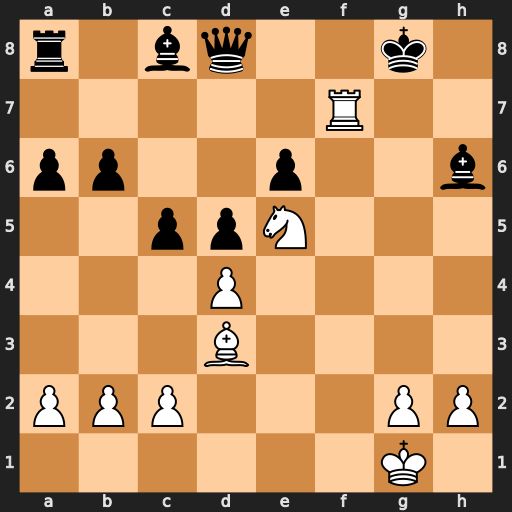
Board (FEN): r1bq2k1/5R2/pp2p2b/2ppN3/3P4/3B4/PPP3PP/6K1
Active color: w
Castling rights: -
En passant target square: -
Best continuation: Bh7+ Kh8 Ng6#